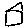
Label: house